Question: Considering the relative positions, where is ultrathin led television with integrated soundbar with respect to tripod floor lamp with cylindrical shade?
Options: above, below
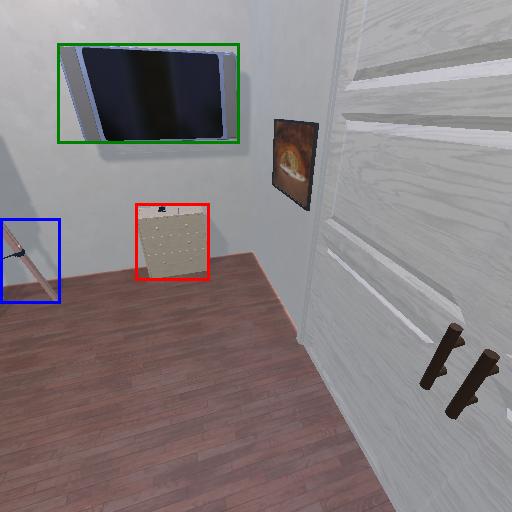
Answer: above